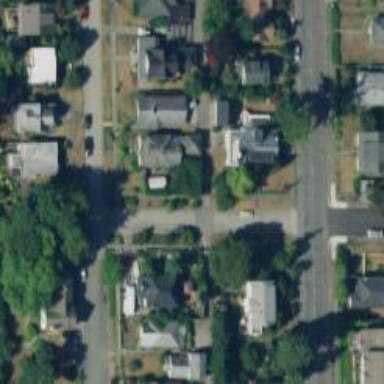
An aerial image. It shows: Alley classified as service road.